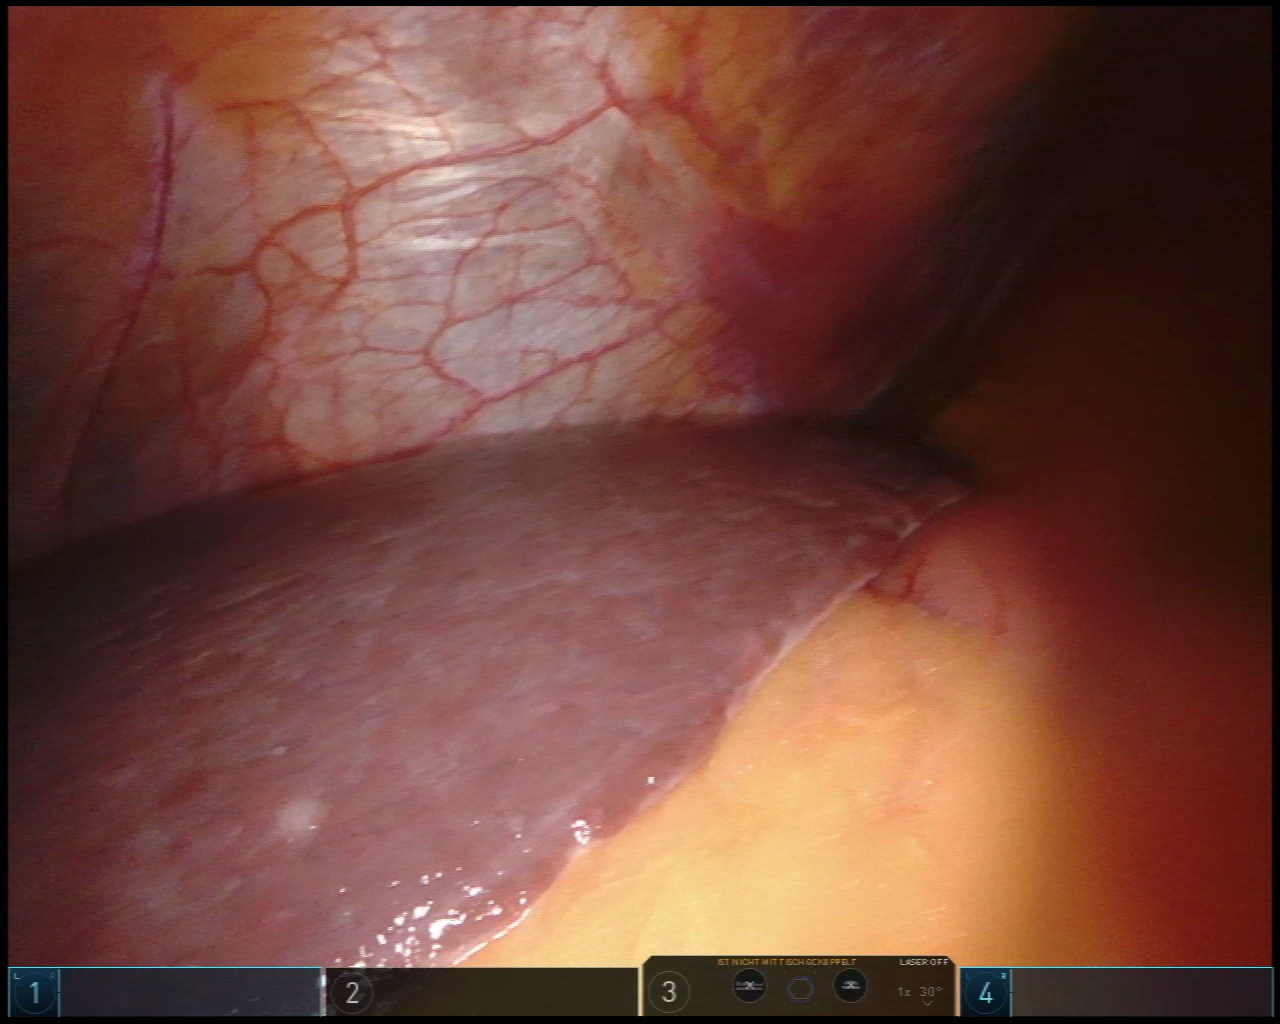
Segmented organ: liver
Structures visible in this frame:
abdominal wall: yes
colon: no
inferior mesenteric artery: no
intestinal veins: no
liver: yes
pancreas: no
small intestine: no
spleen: no
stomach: yes
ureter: no
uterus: no
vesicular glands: no